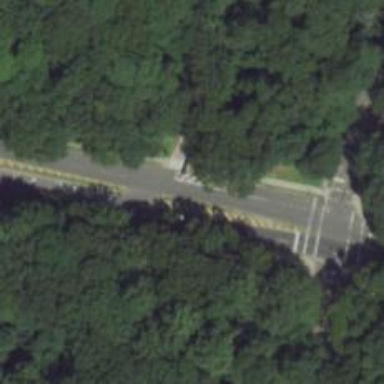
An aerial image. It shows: Footway with crossing island.